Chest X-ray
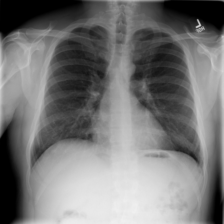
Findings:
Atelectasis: negative
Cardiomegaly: negative
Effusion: negative
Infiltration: negative
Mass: negative
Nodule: negative
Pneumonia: negative
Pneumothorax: negative
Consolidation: negative
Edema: negative
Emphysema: negative
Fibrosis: negative
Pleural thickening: negative
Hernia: negative